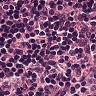
Metastatic tissue present: no